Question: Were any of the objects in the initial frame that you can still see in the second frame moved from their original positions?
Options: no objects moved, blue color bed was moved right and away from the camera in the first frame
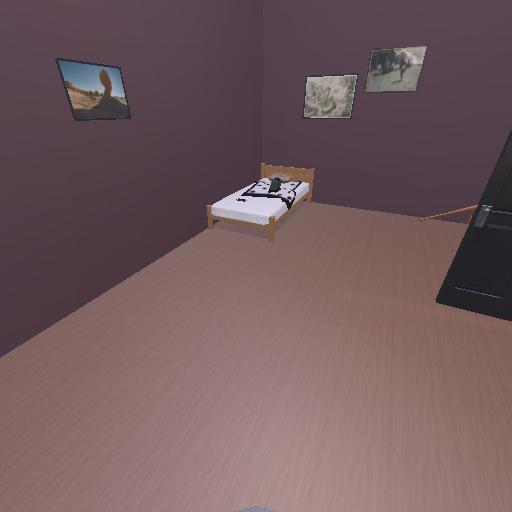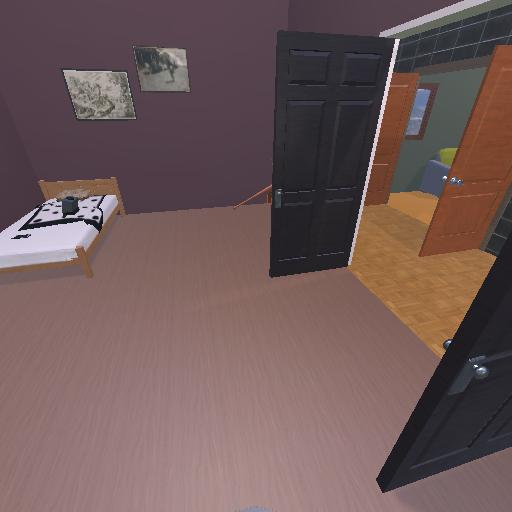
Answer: no objects moved